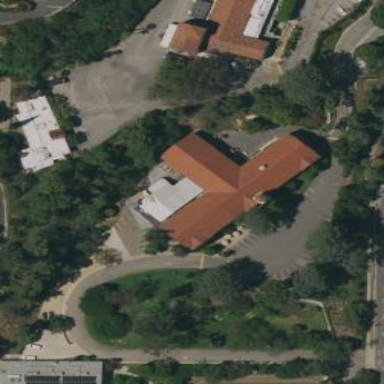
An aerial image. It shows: College building.